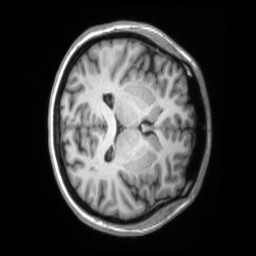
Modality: T1w
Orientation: axial
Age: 25
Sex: female
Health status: ill
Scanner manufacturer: siemens
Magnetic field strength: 3 T
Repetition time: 2.2 s
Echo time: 0.00157 s